Question: I am using eclipse and ADT,when running my project in emulator, I can't see my screen.

Here is my code:
'''
public void onCreate(Bundle savedInstanceState) {
super.onCreate(savedInstanceState);
TextView tv = new TextView(this);
// System.out.println("Hello");
tv.setText("Hello");
// setContentView(R.layout.main);
setContentView(tv);
}
'''
Here is log:
'''
[2012-01-11 10:57:41 - HelloAndroid] ------------------------------
[2012-01-11 10:57:41 - HelloAndroid] Android Launch!
[2012-01-11 10:57:41 - HelloAndroid] adb is running normally.
[2012-01-11 10:57:41 - HelloAndroid] Performing com.tom.HelloAndroidActivity activity launch
[2012-01-11 10:57:45 - HelloAndroid] Launching a new emulator with Virtual Device 'cupcake'
[2012-01-11 10:57:46 - HelloAndroid] New emulator found: emulator-5554
[2012-01-11 10:57:46 - HelloAndroid] Waiting for HOME ('android.process.acore') to be launched...
[2012-01-11 10:59:06 - HelloAndroid] HOME is up on device 'emulator-5554'
[2012-01-11 10:59:06 - HelloAndroid] Uploading HelloAndroid.apk onto device 'emulator-5554'
[2012-01-11 10:59:09 - HelloAndroid] Installing HelloAndroid.apk...
[2012-01-11 10:59:55 - HelloAndroid] Success!
[2012-01-11 10:59:55 - HelloAndroid] Starting activity com.tom.HelloAndroidActivity on device emulator-5554
[2012-01-11 11:00:00 - HelloAndroid] ActivityManager: Starting: Intent { act=android.intent.action.MAIN cat=[android.intent.category.LAUNCHER] cmp=com.tom/.HelloAndroidActivity }
'''
Here is information might help:
'''
E:\DevelopTool\Android\android-sdk_r15-windows\tools>android list targets
Available Android targets:
----------
id: 1 or "android-14"
Name: Android 4.0
Type: Platform
API level: 14
Revision: 3
Skins: HVGA, QVGA, WQVGA400, WQVGA432, WSVGA, WVGA800 (default), WVGA854, W
XGA720, WXGA800
ABIs : armeabi-v7a
----------
id: 2 or "android-15"
Name: Android 4.0.3
Type: Platform
API level: 15
Revision: 1
Skins: HVGA, QVGA, WQVGA400, WQVGA432, WSVGA, WVGA800 (default), WVGA854, W
XGA720, WXGA800
ABIs : armeabi-v7a
E:\DevelopTool\Android\android-sdk_r15-windows\tools>android list avd
Available Android Virtual Devices:
Name: cupcake
Path: D:\Users\WE\.android\avd\cupcake.avd
Target: Android 4.0 (API level 14)
ABI: armeabi-v7a
Skin: WVGA800
---------
Name: Test
Path: D:\Users\WE\.android\avd\Test.avd
Target: Android 4.0 (API level 14)
ABI: armeabi-v7a
Skin: WVGA800
Sdcard: 8G
'''
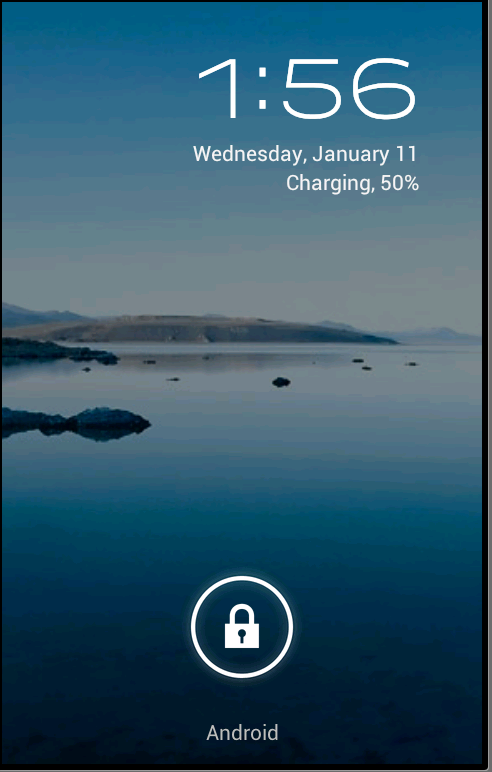
Answer: You've to pull that lock kinda thing to the right side to unlock the screen and then you'll be able to see it.